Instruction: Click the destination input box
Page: home
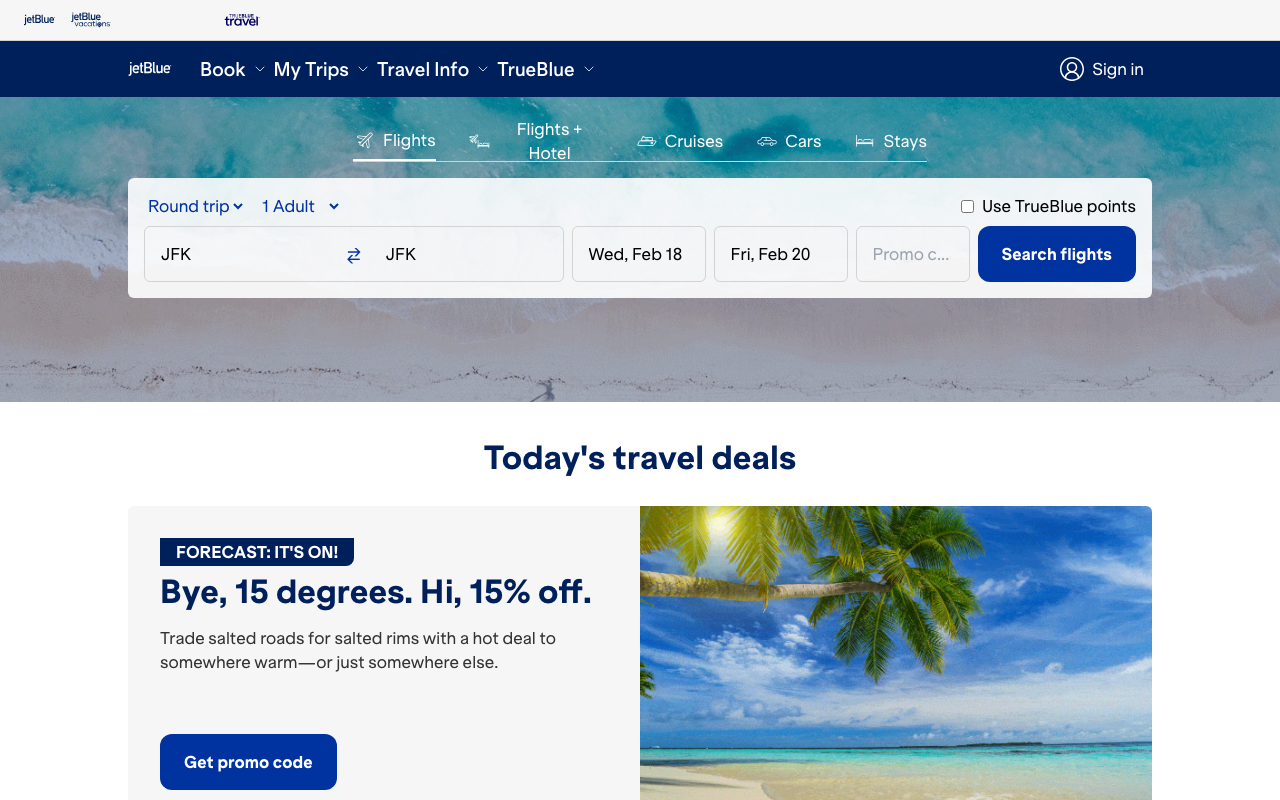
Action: click